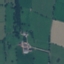
Label: Pasture